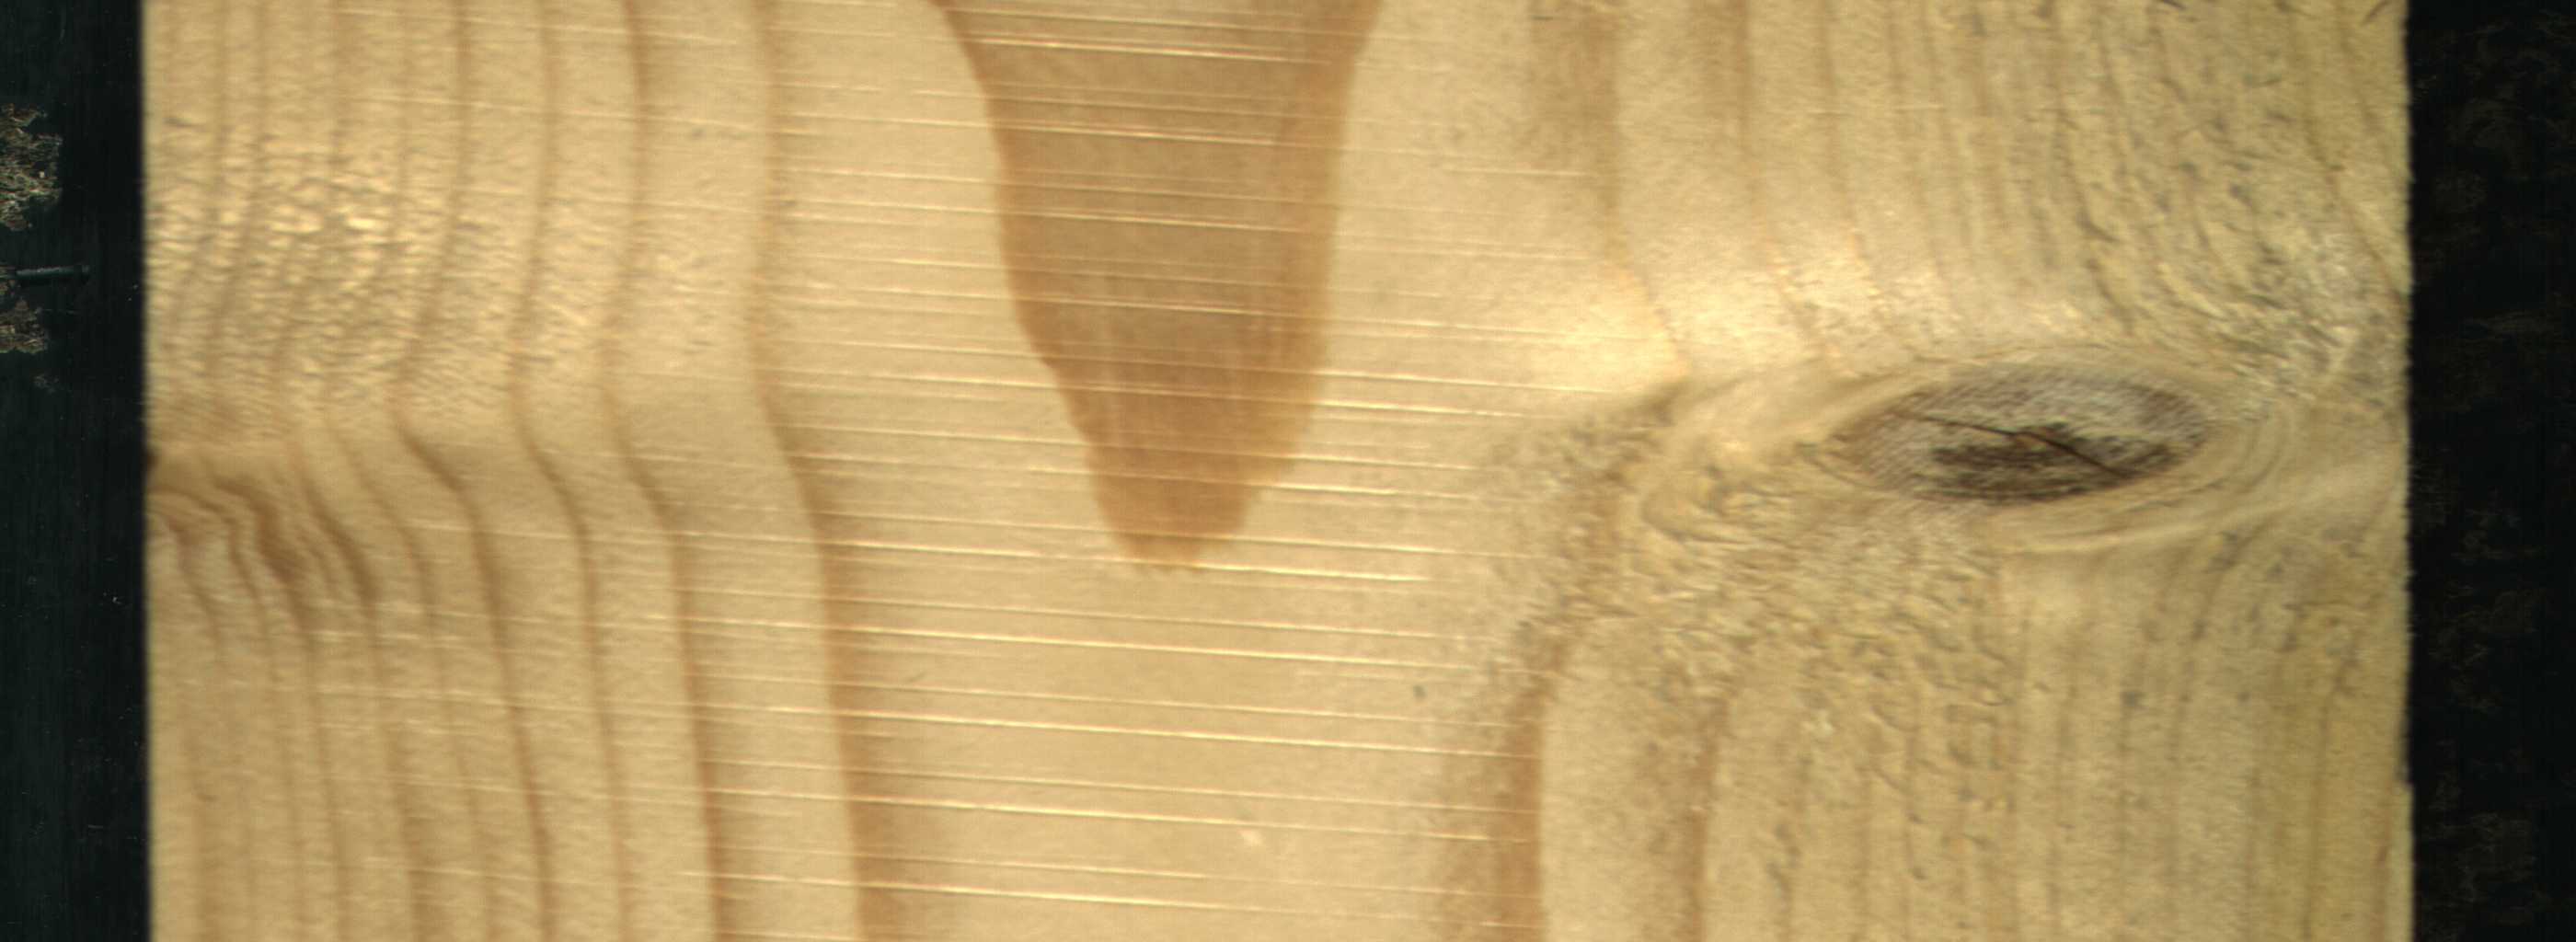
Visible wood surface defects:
knot_with_crack